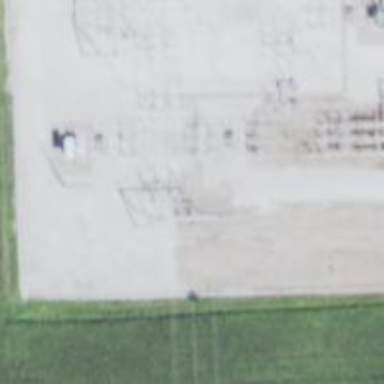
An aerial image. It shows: Switch for power supply.